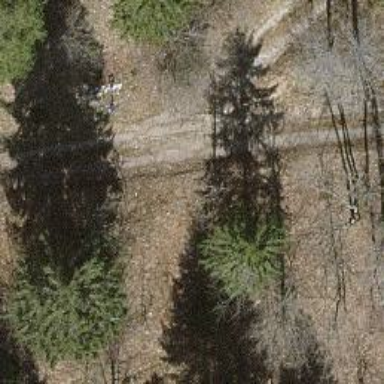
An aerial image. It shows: Well-maintained track road with grade 1 tracktype.